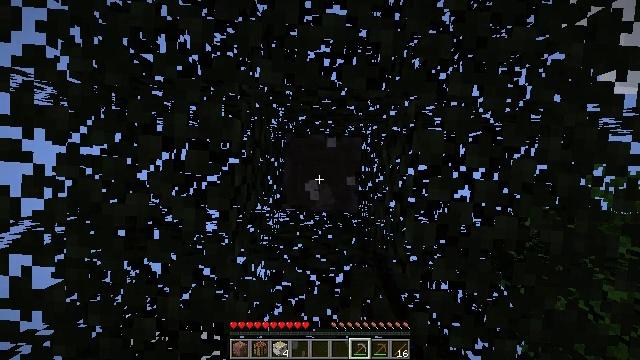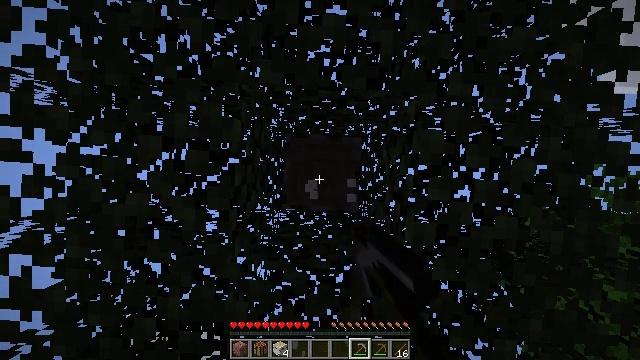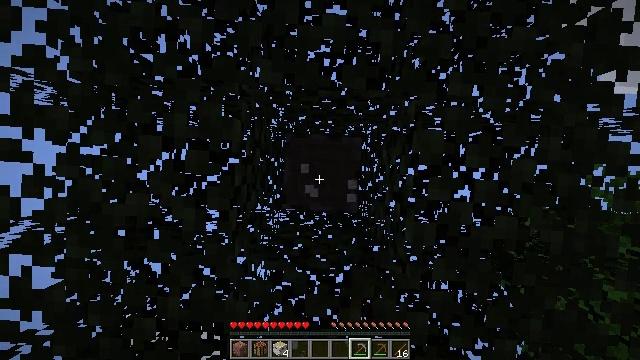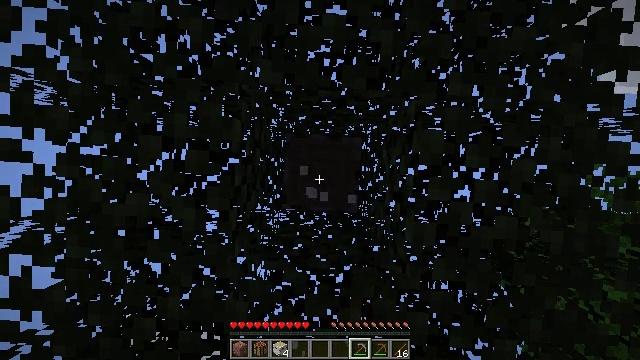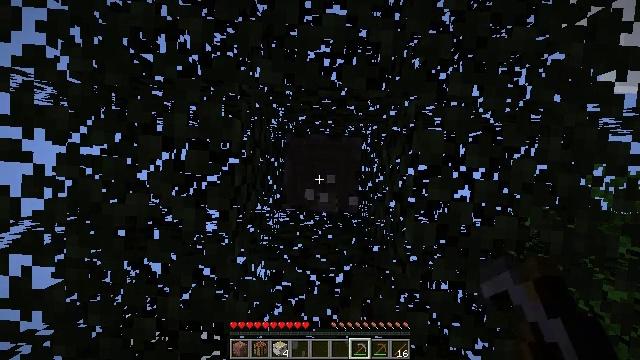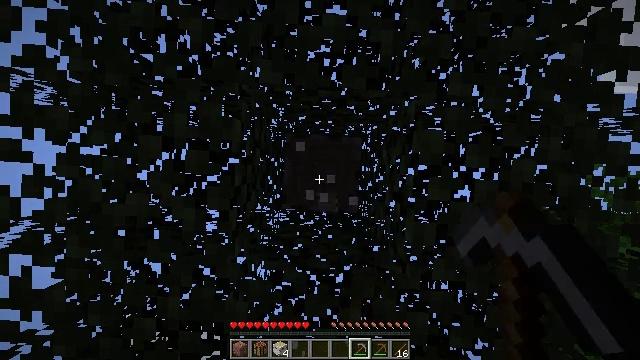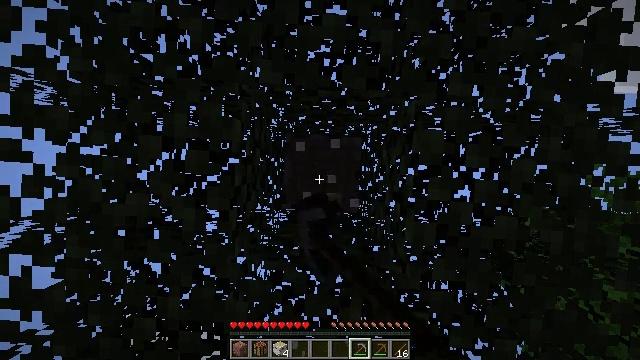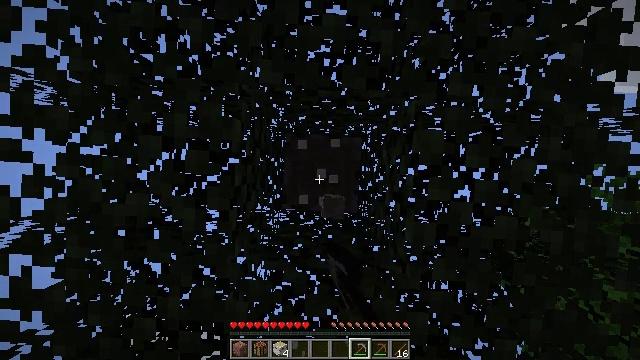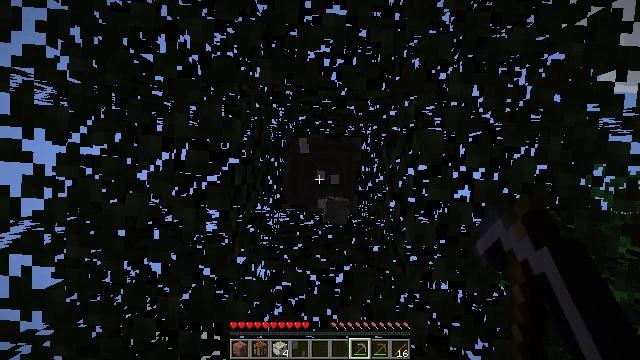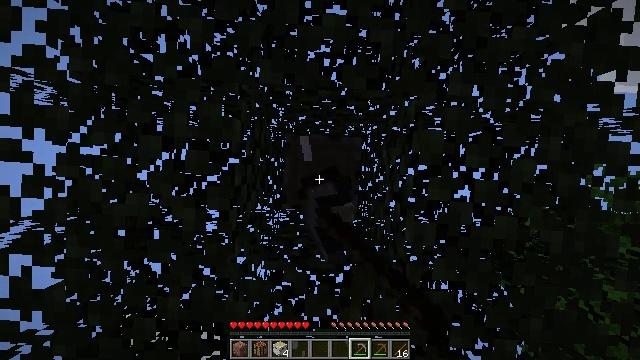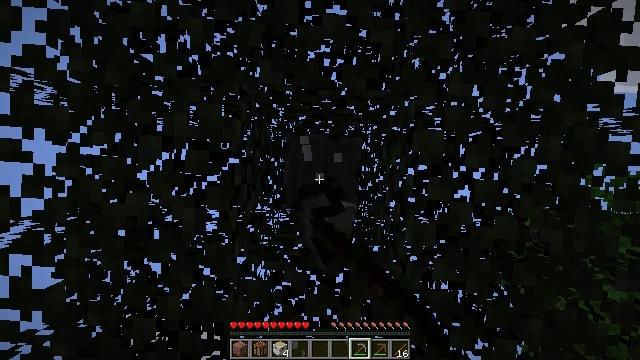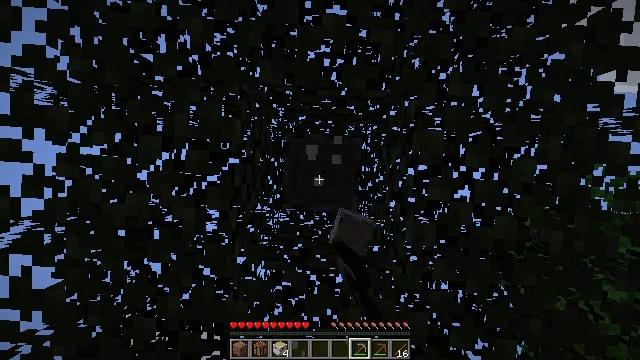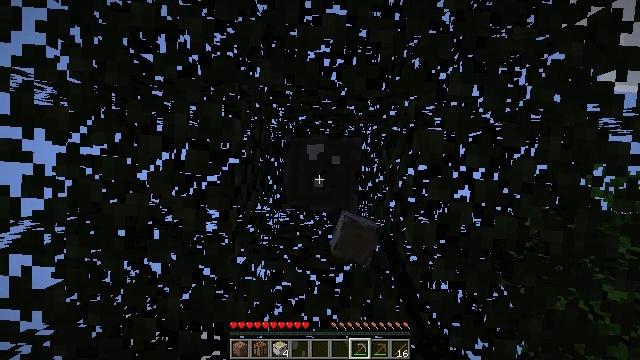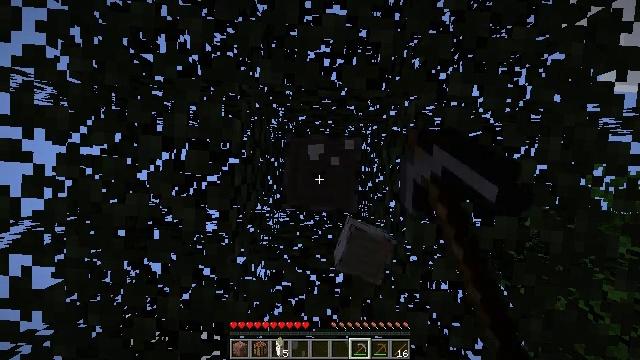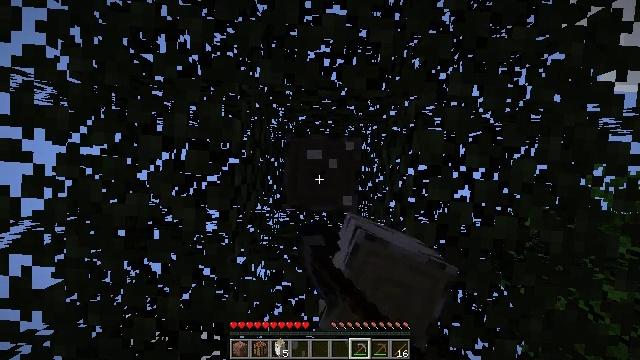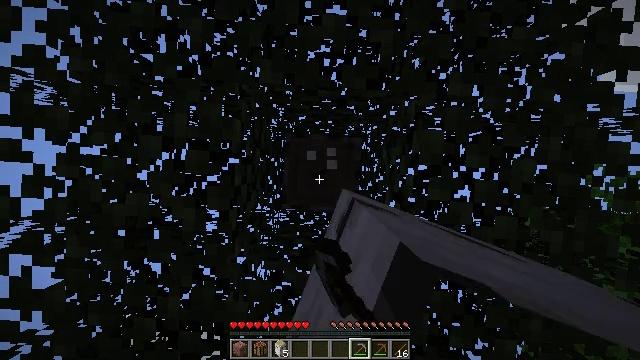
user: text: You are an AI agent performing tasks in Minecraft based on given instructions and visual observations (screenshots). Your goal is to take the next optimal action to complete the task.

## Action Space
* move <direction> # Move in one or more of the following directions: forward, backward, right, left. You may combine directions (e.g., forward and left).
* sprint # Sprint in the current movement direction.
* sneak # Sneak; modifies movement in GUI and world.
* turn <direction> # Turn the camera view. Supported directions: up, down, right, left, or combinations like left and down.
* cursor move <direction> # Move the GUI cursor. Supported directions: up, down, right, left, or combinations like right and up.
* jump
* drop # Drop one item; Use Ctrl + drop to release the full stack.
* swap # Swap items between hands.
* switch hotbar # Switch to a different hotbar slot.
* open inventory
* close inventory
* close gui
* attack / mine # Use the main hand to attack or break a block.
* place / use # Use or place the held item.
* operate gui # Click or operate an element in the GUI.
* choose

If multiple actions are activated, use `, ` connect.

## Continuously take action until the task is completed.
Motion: motion action
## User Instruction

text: Mine the birch log from the tree.
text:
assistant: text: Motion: attack / mine
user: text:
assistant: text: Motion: attack / mine
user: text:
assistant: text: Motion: attack / mine
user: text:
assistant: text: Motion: attack / mine
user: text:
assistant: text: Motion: attack / mine
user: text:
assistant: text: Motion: attack / mine
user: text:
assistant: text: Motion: attack / mine
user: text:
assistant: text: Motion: attack / mine
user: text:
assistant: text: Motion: attack / mine
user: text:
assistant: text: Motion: attack / mine
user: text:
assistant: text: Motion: attack / mine
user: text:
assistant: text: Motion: attack / mine
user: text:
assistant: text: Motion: attack / mine
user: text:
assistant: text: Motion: attack / mine
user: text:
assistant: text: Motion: attack / mine
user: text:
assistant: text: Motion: attack / mine
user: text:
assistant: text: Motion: attack / mine
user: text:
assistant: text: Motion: attack / mine
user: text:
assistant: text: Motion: attack / mine
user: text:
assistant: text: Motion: attack / mine
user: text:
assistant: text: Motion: attack / mine
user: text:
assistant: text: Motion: attack / mine
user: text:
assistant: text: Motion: attack / mine
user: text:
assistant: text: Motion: attack / mine
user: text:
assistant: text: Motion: attack / mine
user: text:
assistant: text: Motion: attack / mine
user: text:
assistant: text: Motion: attack / mine
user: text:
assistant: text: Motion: attack / mine
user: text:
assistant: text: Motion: attack / mine
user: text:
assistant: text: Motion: attack / mine